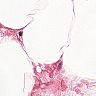
Metastatic tissue present: no